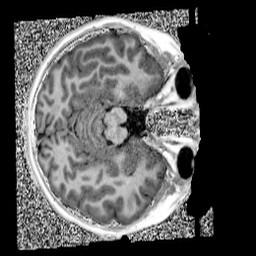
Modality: UNIT1
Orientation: axial
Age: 10
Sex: female
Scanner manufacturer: siemens
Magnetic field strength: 3 T
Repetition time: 4 s
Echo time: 0.00299 s